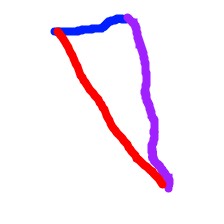
Shape: triangle